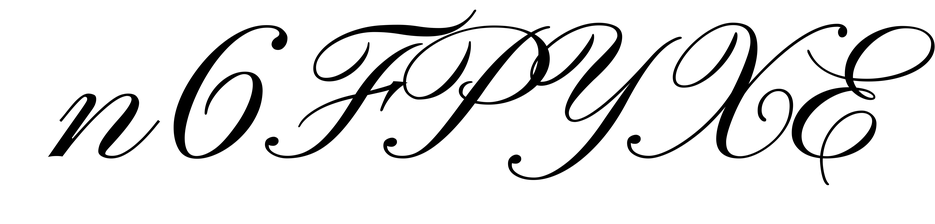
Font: PinyonScript-Regular